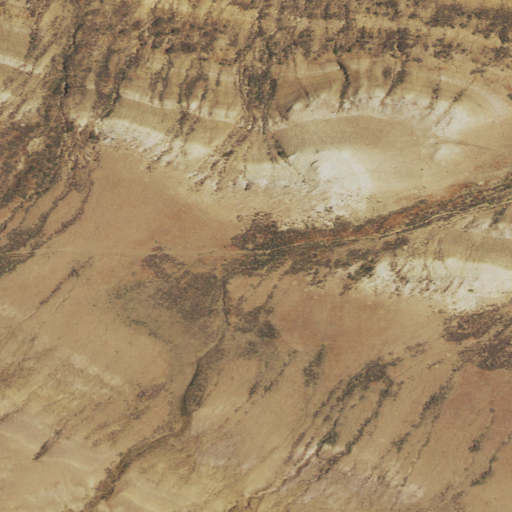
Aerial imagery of cliff(s) in Wyoming named Wamsutter Rim containing only shrub